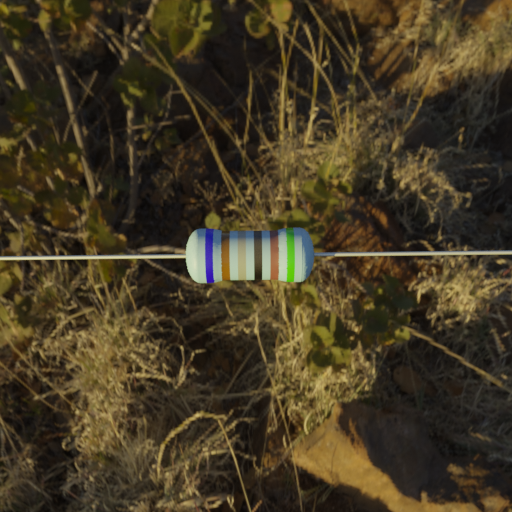
Resistor colour bands (in order): blue, brown, gray, black, brown, green